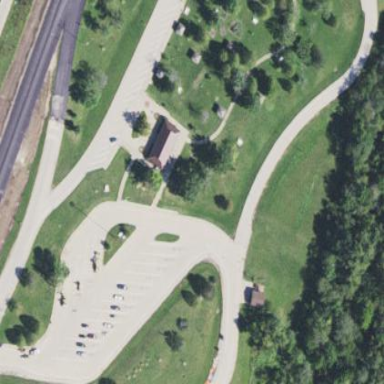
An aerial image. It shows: Rest area along the road with picnic tables.